Field crop: tomato
Growth stage: 1
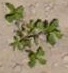
Species: portulaca